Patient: sex F, age 51
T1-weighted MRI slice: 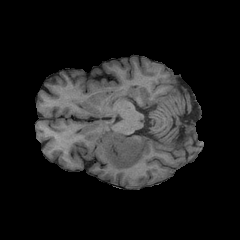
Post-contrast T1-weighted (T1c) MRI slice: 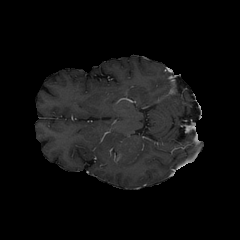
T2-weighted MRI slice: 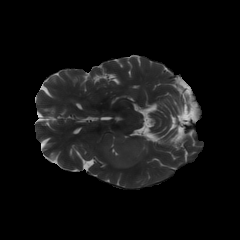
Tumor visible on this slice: yes
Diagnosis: Glioblastoma, IDH-wildtype
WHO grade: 4